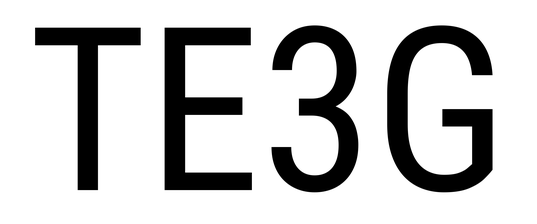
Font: Roboto_Condensed_Regular